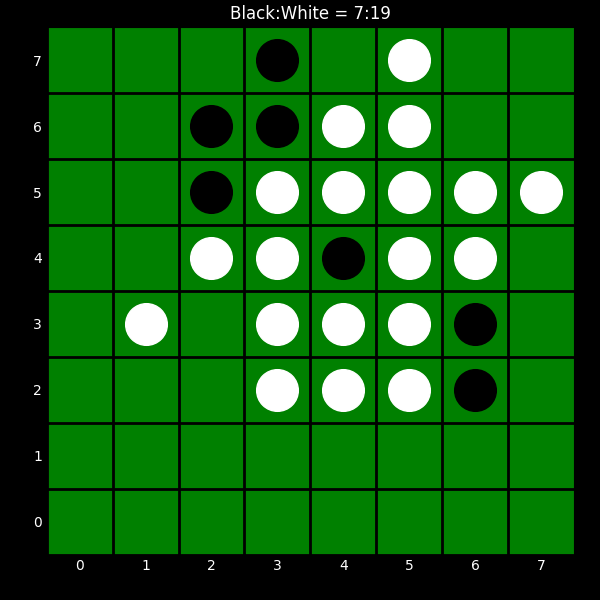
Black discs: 7
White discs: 19